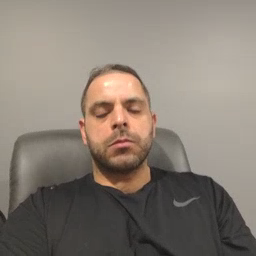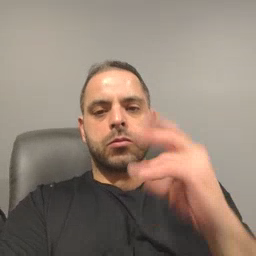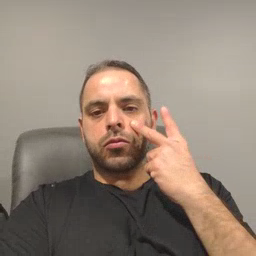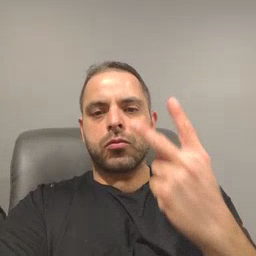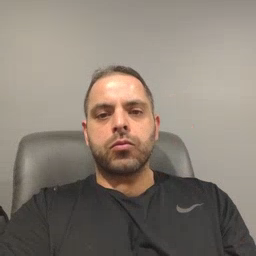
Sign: look